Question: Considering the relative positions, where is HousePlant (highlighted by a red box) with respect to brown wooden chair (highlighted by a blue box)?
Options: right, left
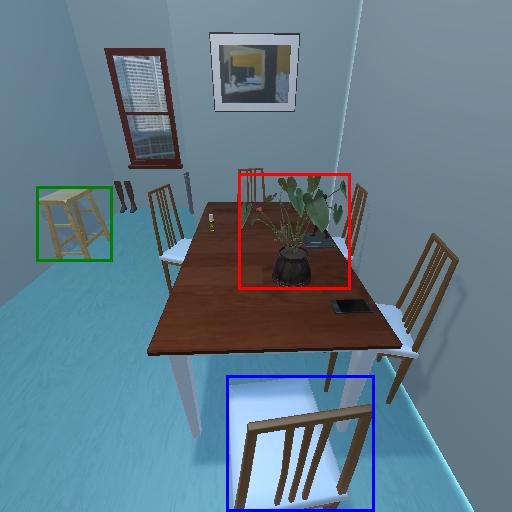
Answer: right